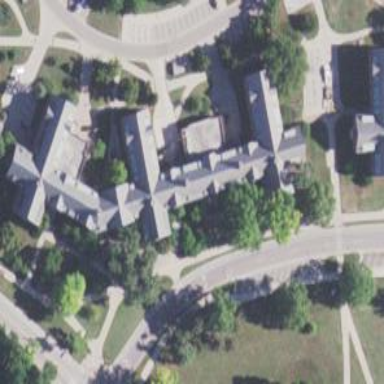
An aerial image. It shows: Dormitory building with gabled roof.